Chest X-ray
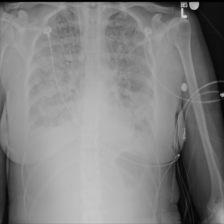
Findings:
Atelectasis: negative
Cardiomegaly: negative
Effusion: positive
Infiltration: negative
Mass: negative
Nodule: negative
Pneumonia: negative
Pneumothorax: negative
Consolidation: negative
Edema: negative
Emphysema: negative
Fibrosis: negative
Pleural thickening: negative
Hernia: negative